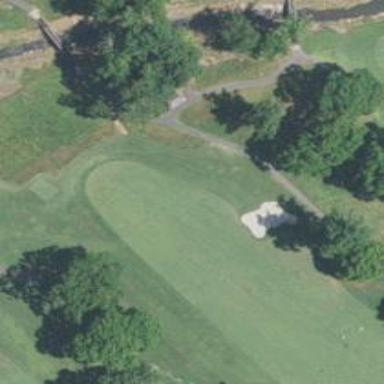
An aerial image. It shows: Path for golf carts.